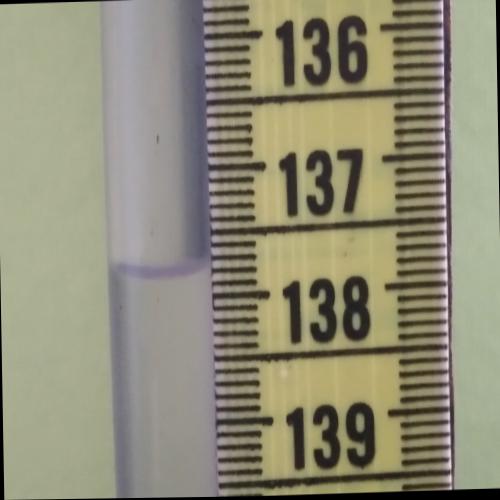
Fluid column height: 137.8 cm